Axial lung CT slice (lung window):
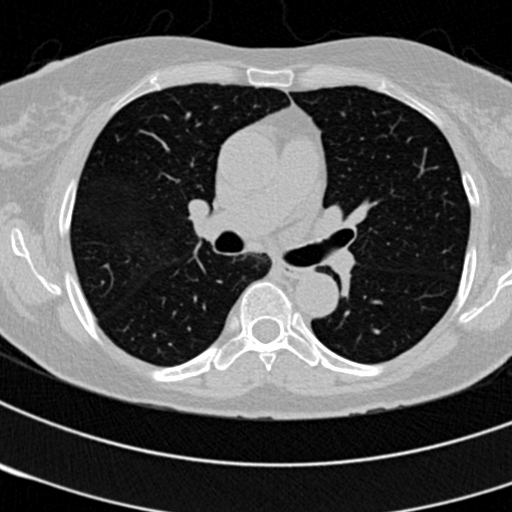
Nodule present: no